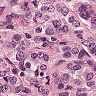
Metastatic tissue present: yes